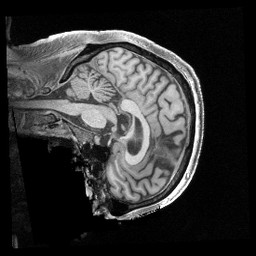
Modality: T1w
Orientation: sagittal
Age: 66
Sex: male
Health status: healthy
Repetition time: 2.4 s
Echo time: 0.00222 s